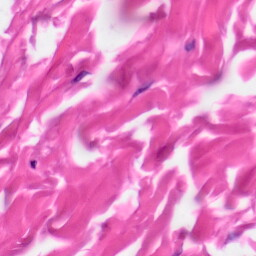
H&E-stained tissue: Skin